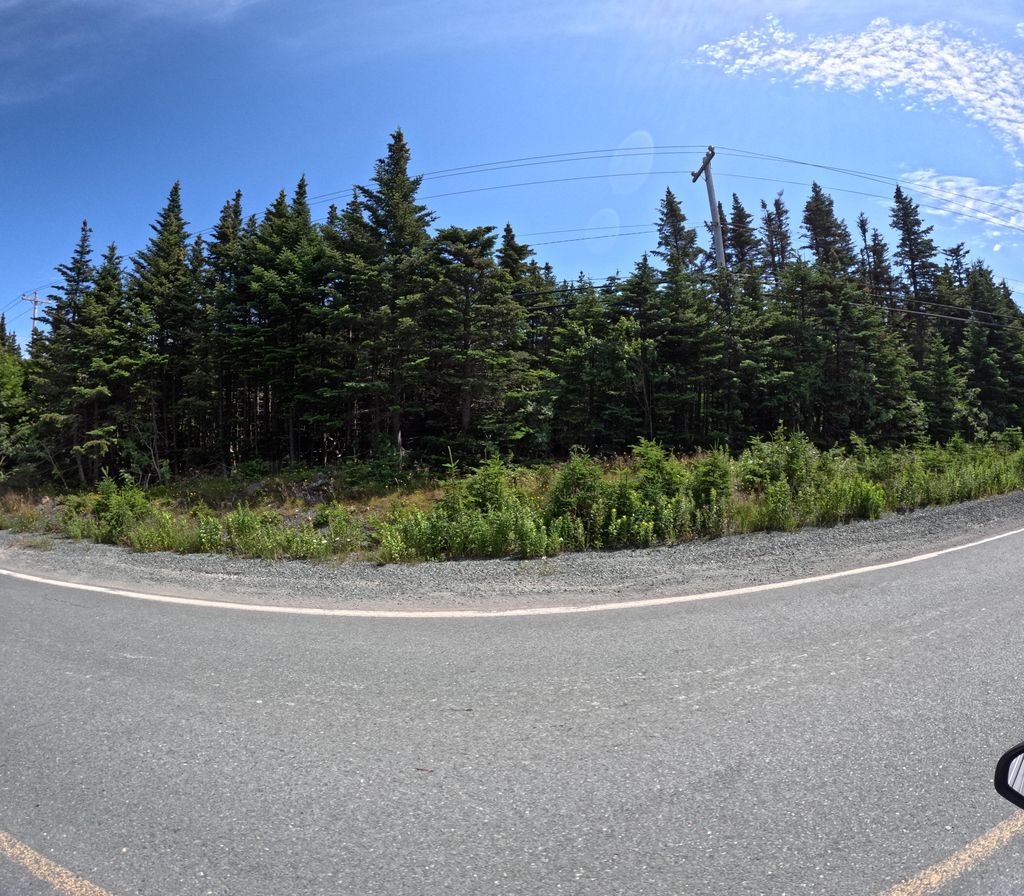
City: st_johns